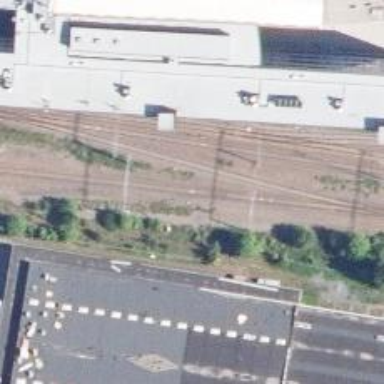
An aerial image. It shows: Railway signal.